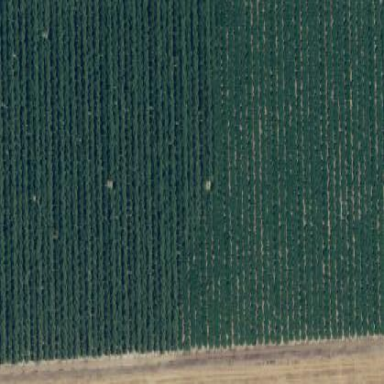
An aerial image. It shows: Almond orchard with rows of almond trees.